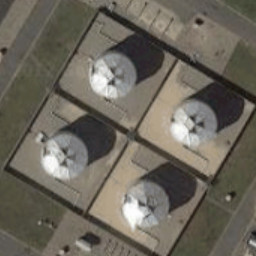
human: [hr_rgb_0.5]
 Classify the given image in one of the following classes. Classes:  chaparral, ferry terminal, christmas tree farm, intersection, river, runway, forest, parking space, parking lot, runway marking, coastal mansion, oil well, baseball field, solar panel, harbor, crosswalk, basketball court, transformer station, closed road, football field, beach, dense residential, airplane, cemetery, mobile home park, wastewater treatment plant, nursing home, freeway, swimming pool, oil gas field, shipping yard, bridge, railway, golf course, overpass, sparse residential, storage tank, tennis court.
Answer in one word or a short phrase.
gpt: storage tank